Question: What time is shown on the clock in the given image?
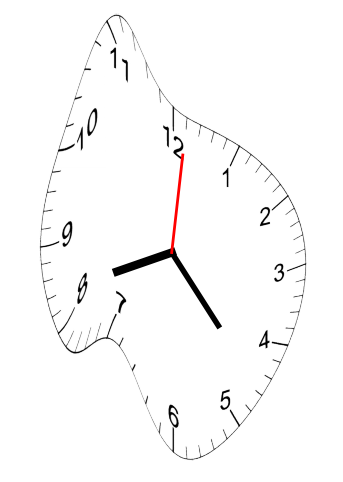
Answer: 08:23:01